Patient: sex F, age 58
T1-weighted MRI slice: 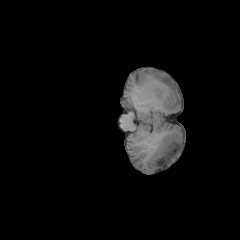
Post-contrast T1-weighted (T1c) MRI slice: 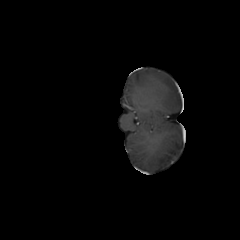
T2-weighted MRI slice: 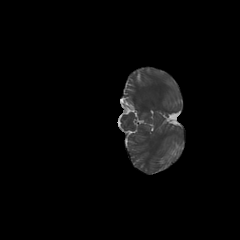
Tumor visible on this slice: no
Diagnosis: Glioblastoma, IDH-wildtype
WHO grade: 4